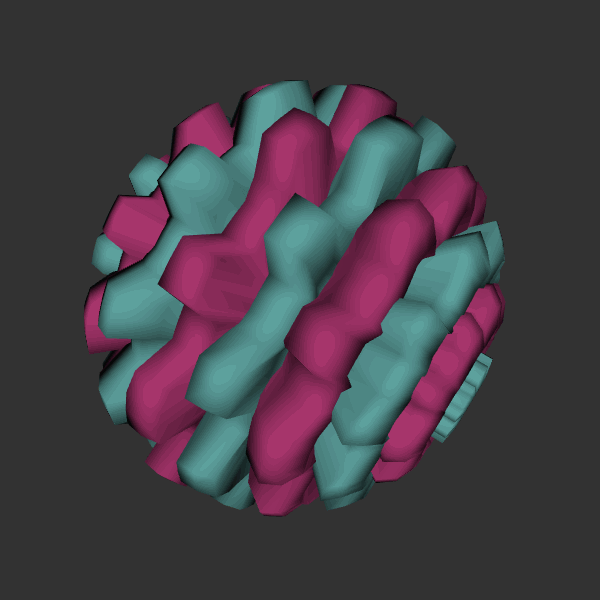
Background: dark